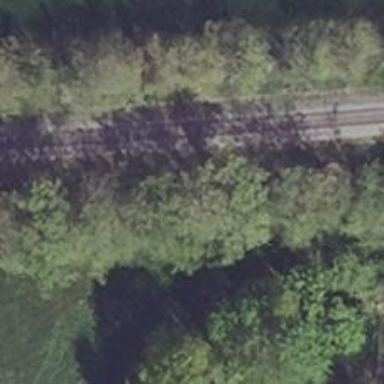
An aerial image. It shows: Row of deciduous broadleaved trees.